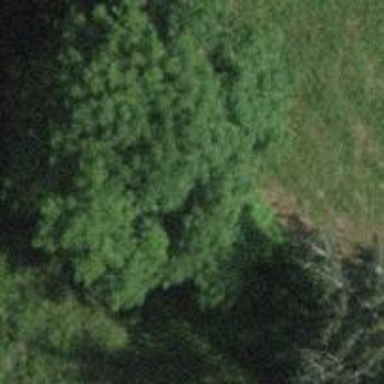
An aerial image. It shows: Patch of scrub vegetation.